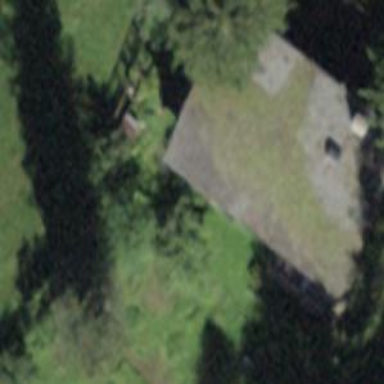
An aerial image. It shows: Building with tile roof.